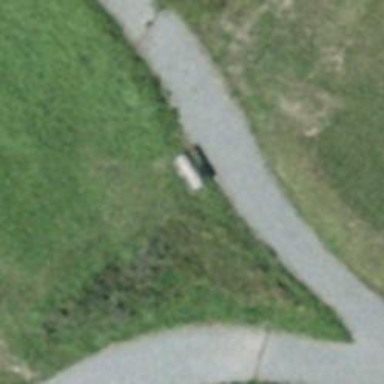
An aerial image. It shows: Bench for seating.